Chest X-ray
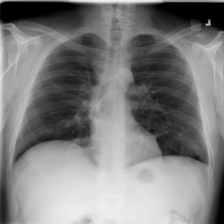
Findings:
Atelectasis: negative
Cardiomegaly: negative
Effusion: negative
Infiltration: negative
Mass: negative
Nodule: negative
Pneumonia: negative
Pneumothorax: negative
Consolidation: negative
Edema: negative
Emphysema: negative
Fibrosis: negative
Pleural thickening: negative
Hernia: negative